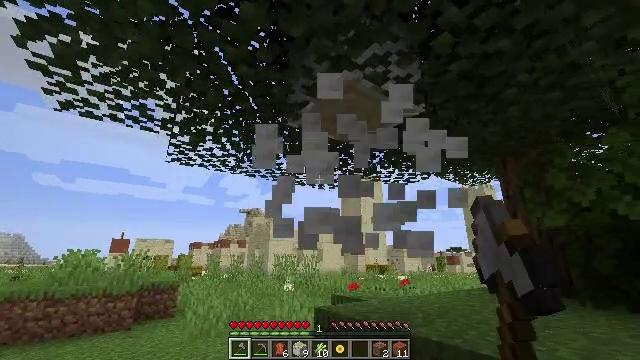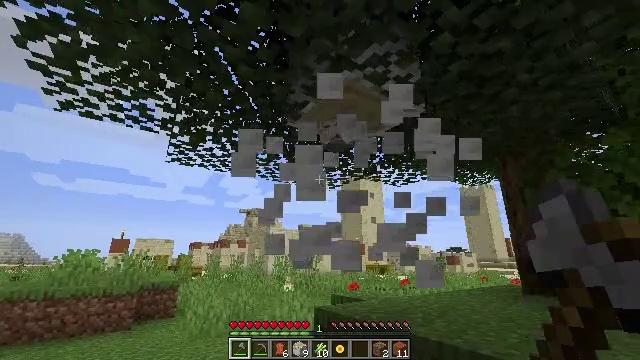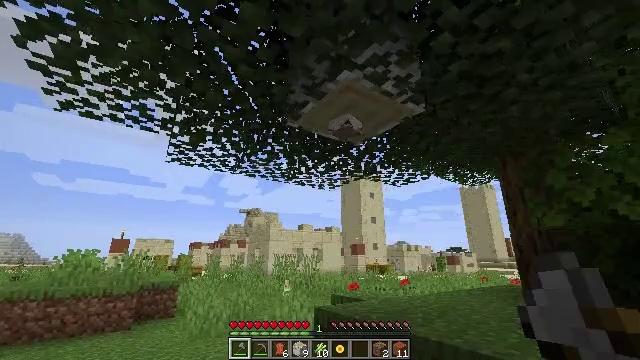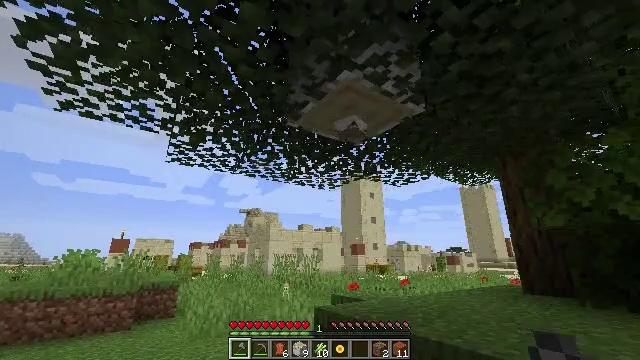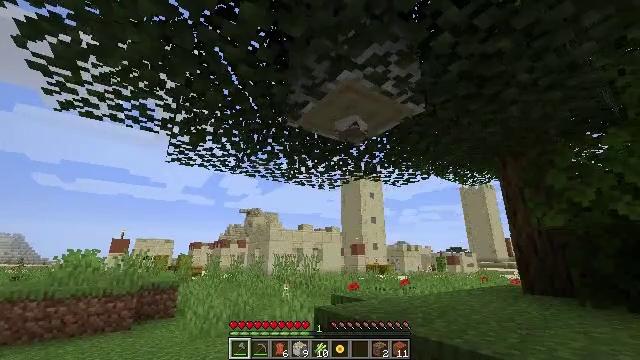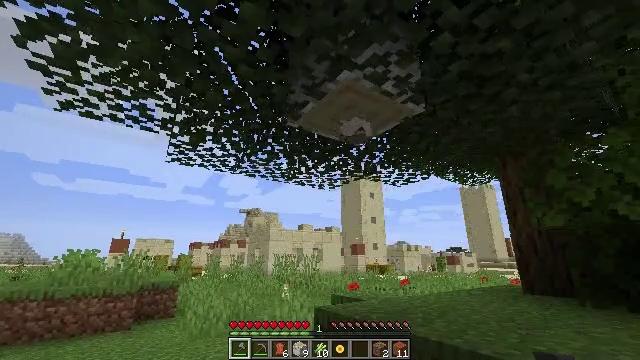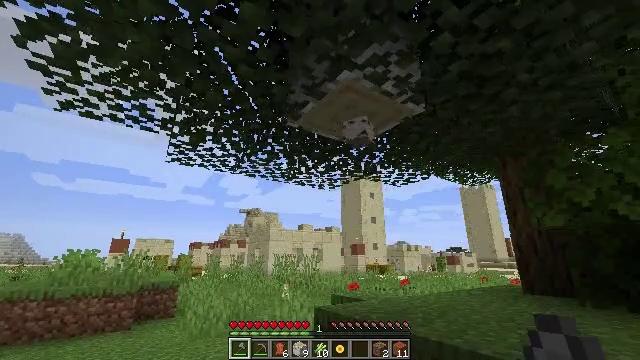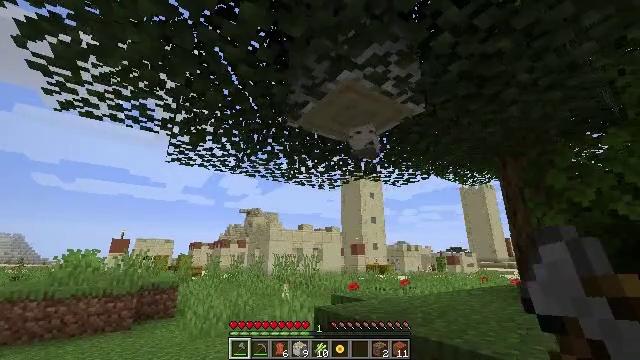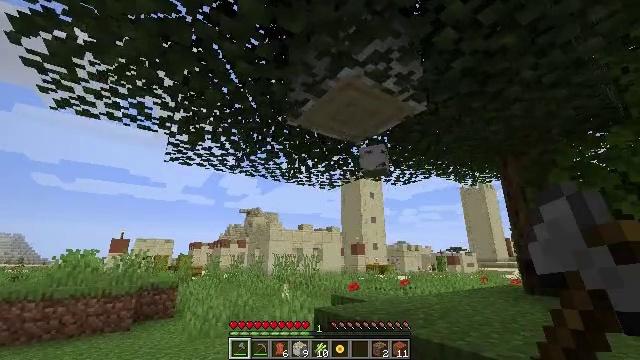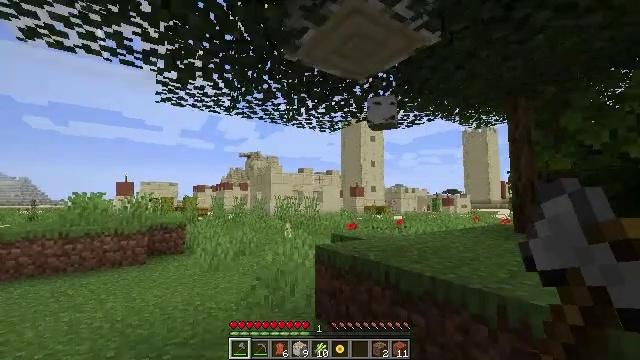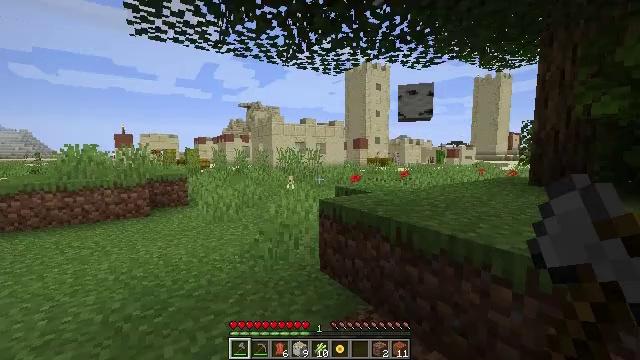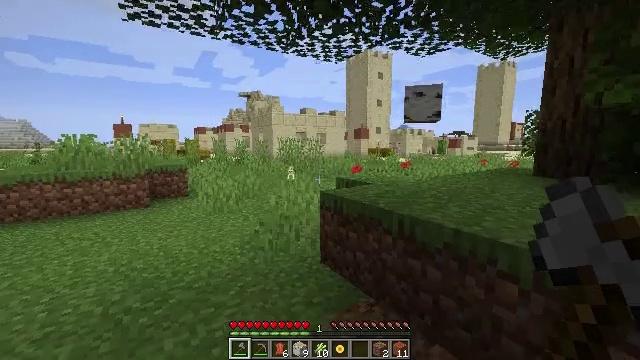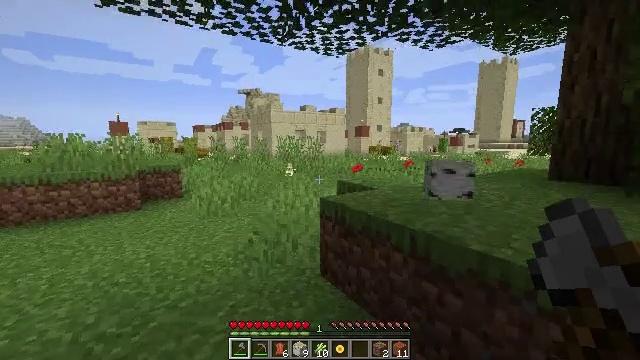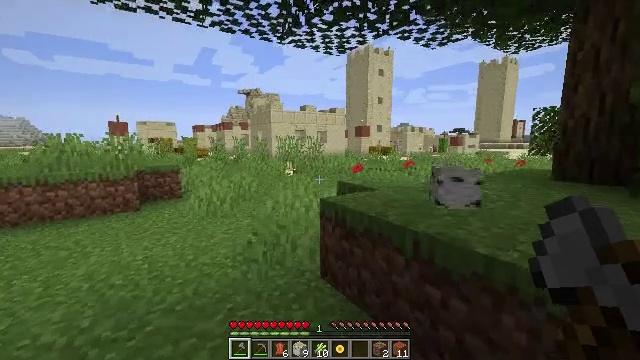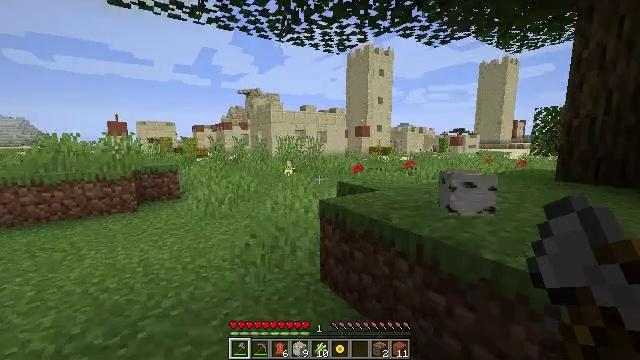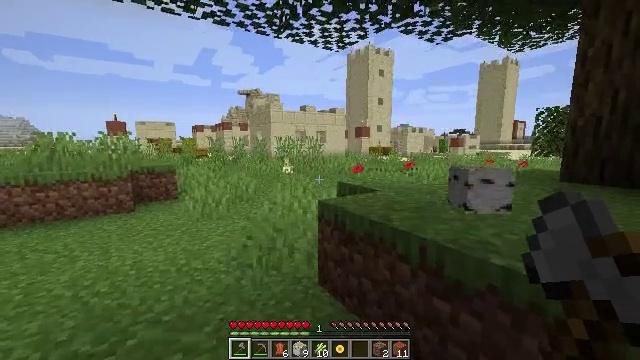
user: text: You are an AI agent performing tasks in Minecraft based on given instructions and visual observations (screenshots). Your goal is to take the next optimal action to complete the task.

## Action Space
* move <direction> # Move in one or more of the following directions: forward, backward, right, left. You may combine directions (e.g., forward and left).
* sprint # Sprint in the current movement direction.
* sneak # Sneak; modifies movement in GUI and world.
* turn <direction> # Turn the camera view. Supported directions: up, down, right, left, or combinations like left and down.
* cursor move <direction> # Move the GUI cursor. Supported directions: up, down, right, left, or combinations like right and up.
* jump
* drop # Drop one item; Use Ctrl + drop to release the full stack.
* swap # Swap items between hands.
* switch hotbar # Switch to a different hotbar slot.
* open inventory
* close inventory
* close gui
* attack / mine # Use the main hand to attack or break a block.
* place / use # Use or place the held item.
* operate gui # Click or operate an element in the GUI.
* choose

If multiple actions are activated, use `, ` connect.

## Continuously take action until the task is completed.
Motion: motion action
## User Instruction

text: Combat the rabbit.
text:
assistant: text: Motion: attack / mine
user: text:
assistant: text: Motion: attack / mine
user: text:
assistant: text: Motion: attack / mine
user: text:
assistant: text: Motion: attack / mine
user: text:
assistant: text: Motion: attack / mine
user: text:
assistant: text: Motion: attack / mine
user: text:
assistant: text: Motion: no_op
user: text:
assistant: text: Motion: move forward
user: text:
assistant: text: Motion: move forward, turn down
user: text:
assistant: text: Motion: move forward, turn down
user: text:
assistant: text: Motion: move forward, turn down
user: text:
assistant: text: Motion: move forward
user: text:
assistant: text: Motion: no_op
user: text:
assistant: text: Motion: no_op
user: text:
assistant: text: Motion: no_op
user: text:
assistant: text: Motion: no_op
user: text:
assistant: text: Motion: no_op
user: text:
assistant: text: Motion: no_op
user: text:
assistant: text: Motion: no_op
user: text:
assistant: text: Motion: no_op
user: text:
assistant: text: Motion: no_op
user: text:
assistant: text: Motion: turn right
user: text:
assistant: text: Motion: turn right
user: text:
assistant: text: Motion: turn right
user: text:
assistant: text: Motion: turn right
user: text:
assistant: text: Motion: no_op
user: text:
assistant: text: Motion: move forward
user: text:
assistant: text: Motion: move forward
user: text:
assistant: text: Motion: move forward
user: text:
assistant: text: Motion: move forward